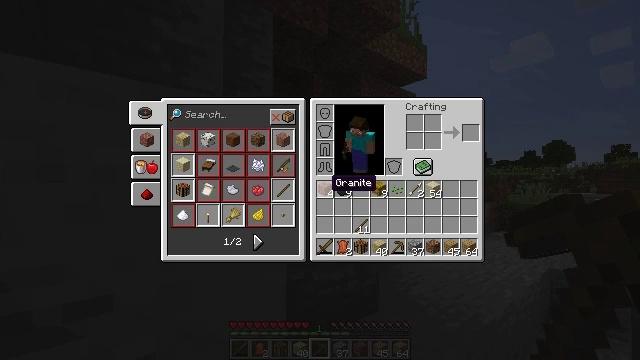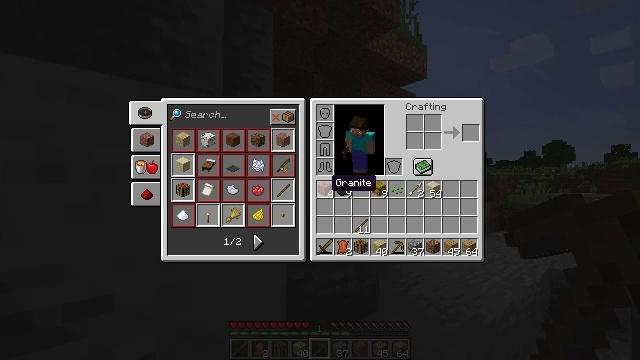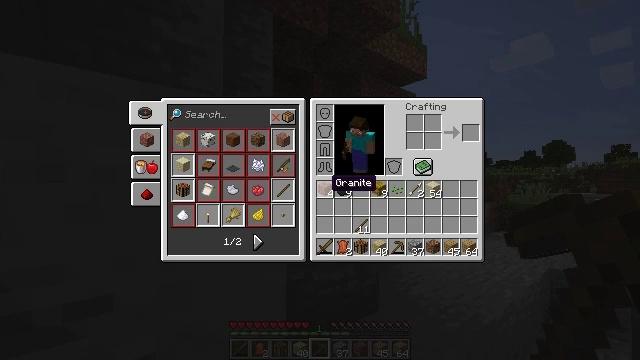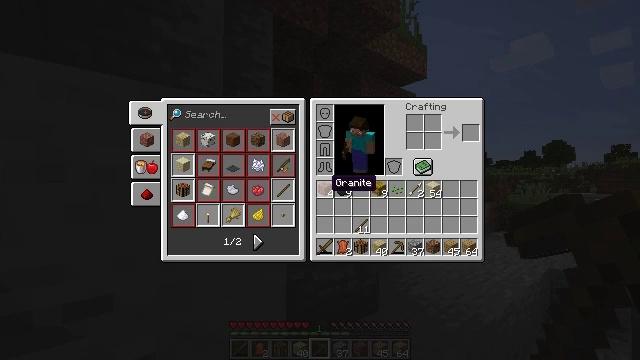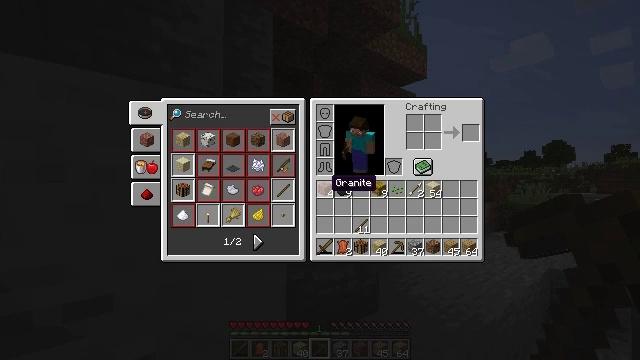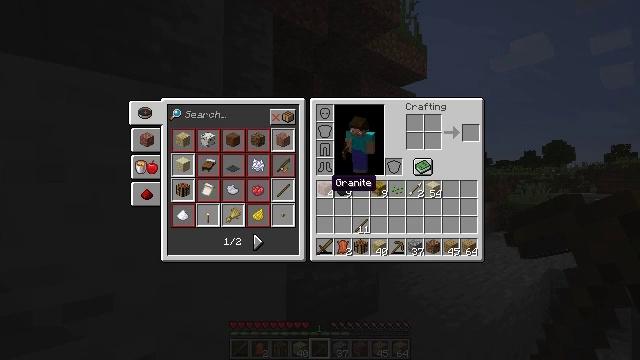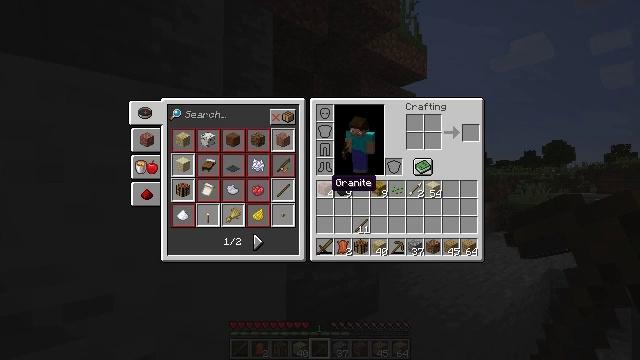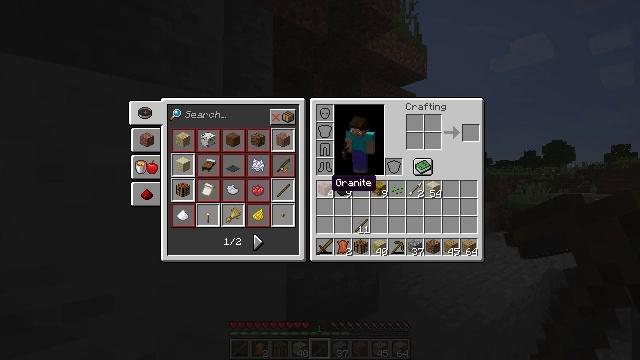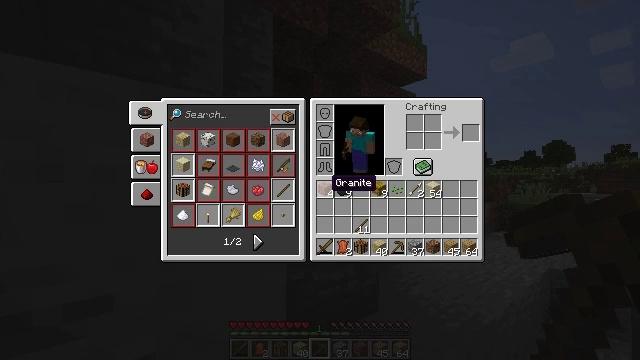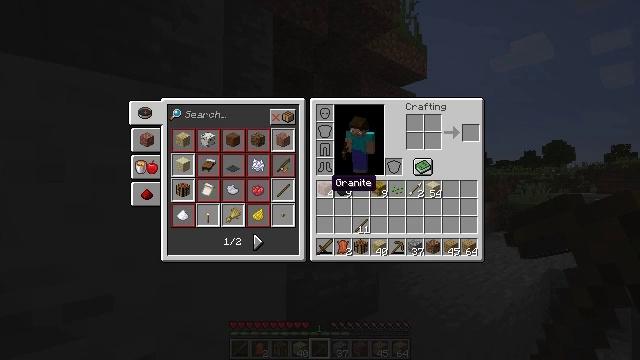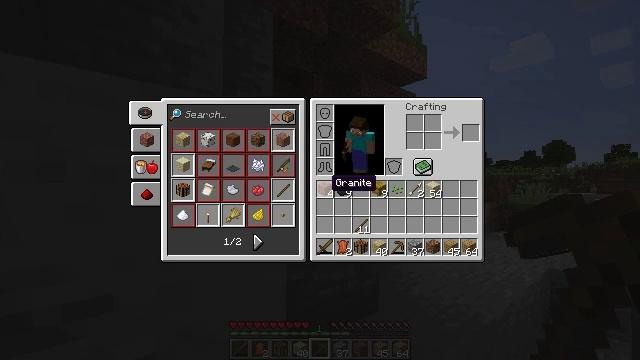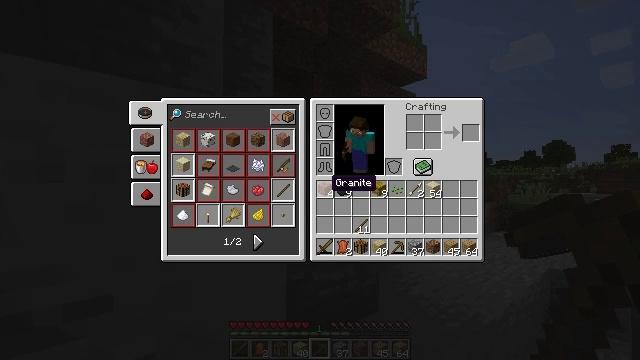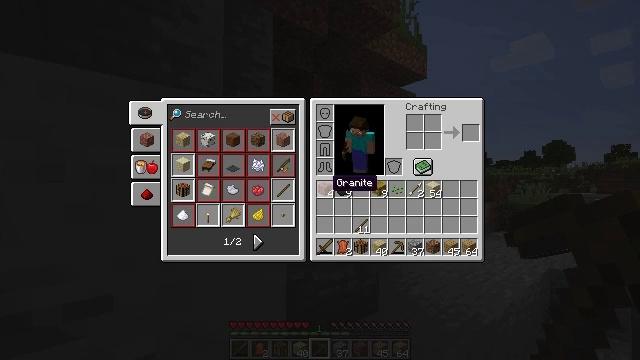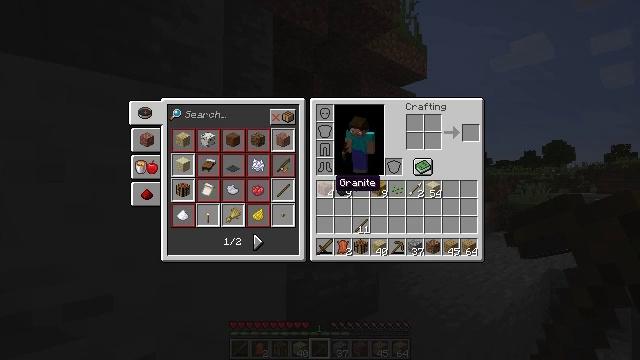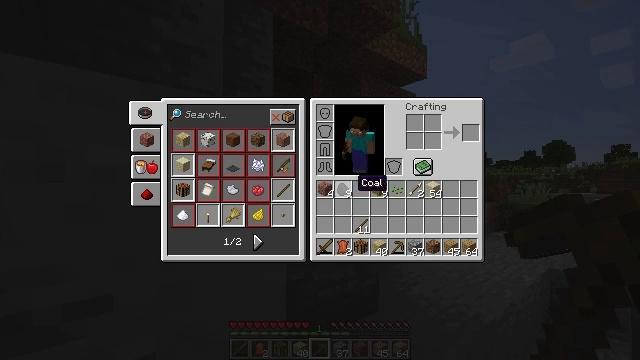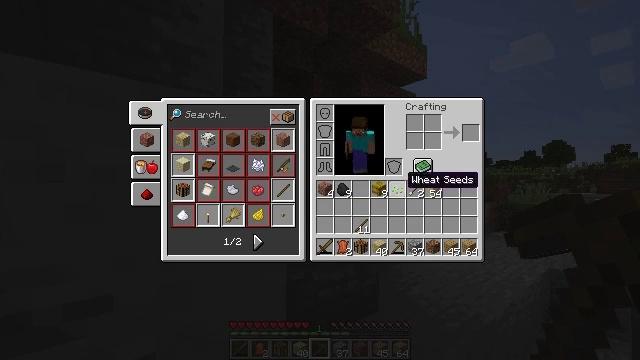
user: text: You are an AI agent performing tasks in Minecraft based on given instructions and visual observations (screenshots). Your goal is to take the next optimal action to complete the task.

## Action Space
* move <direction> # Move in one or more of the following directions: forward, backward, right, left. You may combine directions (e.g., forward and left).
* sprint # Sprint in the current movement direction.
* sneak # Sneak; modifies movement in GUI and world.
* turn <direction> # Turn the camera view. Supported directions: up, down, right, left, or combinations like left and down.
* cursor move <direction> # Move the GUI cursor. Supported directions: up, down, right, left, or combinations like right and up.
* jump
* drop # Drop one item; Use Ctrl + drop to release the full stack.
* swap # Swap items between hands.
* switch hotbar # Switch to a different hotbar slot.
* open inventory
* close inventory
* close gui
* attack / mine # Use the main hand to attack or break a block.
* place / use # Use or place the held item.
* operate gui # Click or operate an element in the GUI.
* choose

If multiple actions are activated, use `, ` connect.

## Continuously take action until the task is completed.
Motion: motion action
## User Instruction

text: Drop a wooden sword.
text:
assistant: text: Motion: no_op
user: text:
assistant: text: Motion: no_op
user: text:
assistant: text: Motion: no_op
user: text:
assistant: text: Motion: no_op
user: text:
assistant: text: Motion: no_op
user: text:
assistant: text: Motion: no_op
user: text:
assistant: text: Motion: no_op
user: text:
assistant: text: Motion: no_op
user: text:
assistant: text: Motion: no_op
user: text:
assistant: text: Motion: no_op
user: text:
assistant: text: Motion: no_op
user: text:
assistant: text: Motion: no_op
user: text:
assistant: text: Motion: no_op
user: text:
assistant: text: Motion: cursor move right
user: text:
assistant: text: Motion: cursor move right
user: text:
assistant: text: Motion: cursor move right
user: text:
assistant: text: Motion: no_op
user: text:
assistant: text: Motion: no_op
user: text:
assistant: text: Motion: no_op
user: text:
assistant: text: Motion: no_op
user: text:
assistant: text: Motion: no_op
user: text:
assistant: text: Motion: no_op
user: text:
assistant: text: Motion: cursor move left
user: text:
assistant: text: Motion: cursor move left
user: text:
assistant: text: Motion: cursor move left
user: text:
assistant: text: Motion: cursor move left
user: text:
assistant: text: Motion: no_op
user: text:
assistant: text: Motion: no_op
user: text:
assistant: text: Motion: no_op
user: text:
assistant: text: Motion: no_op